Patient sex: F
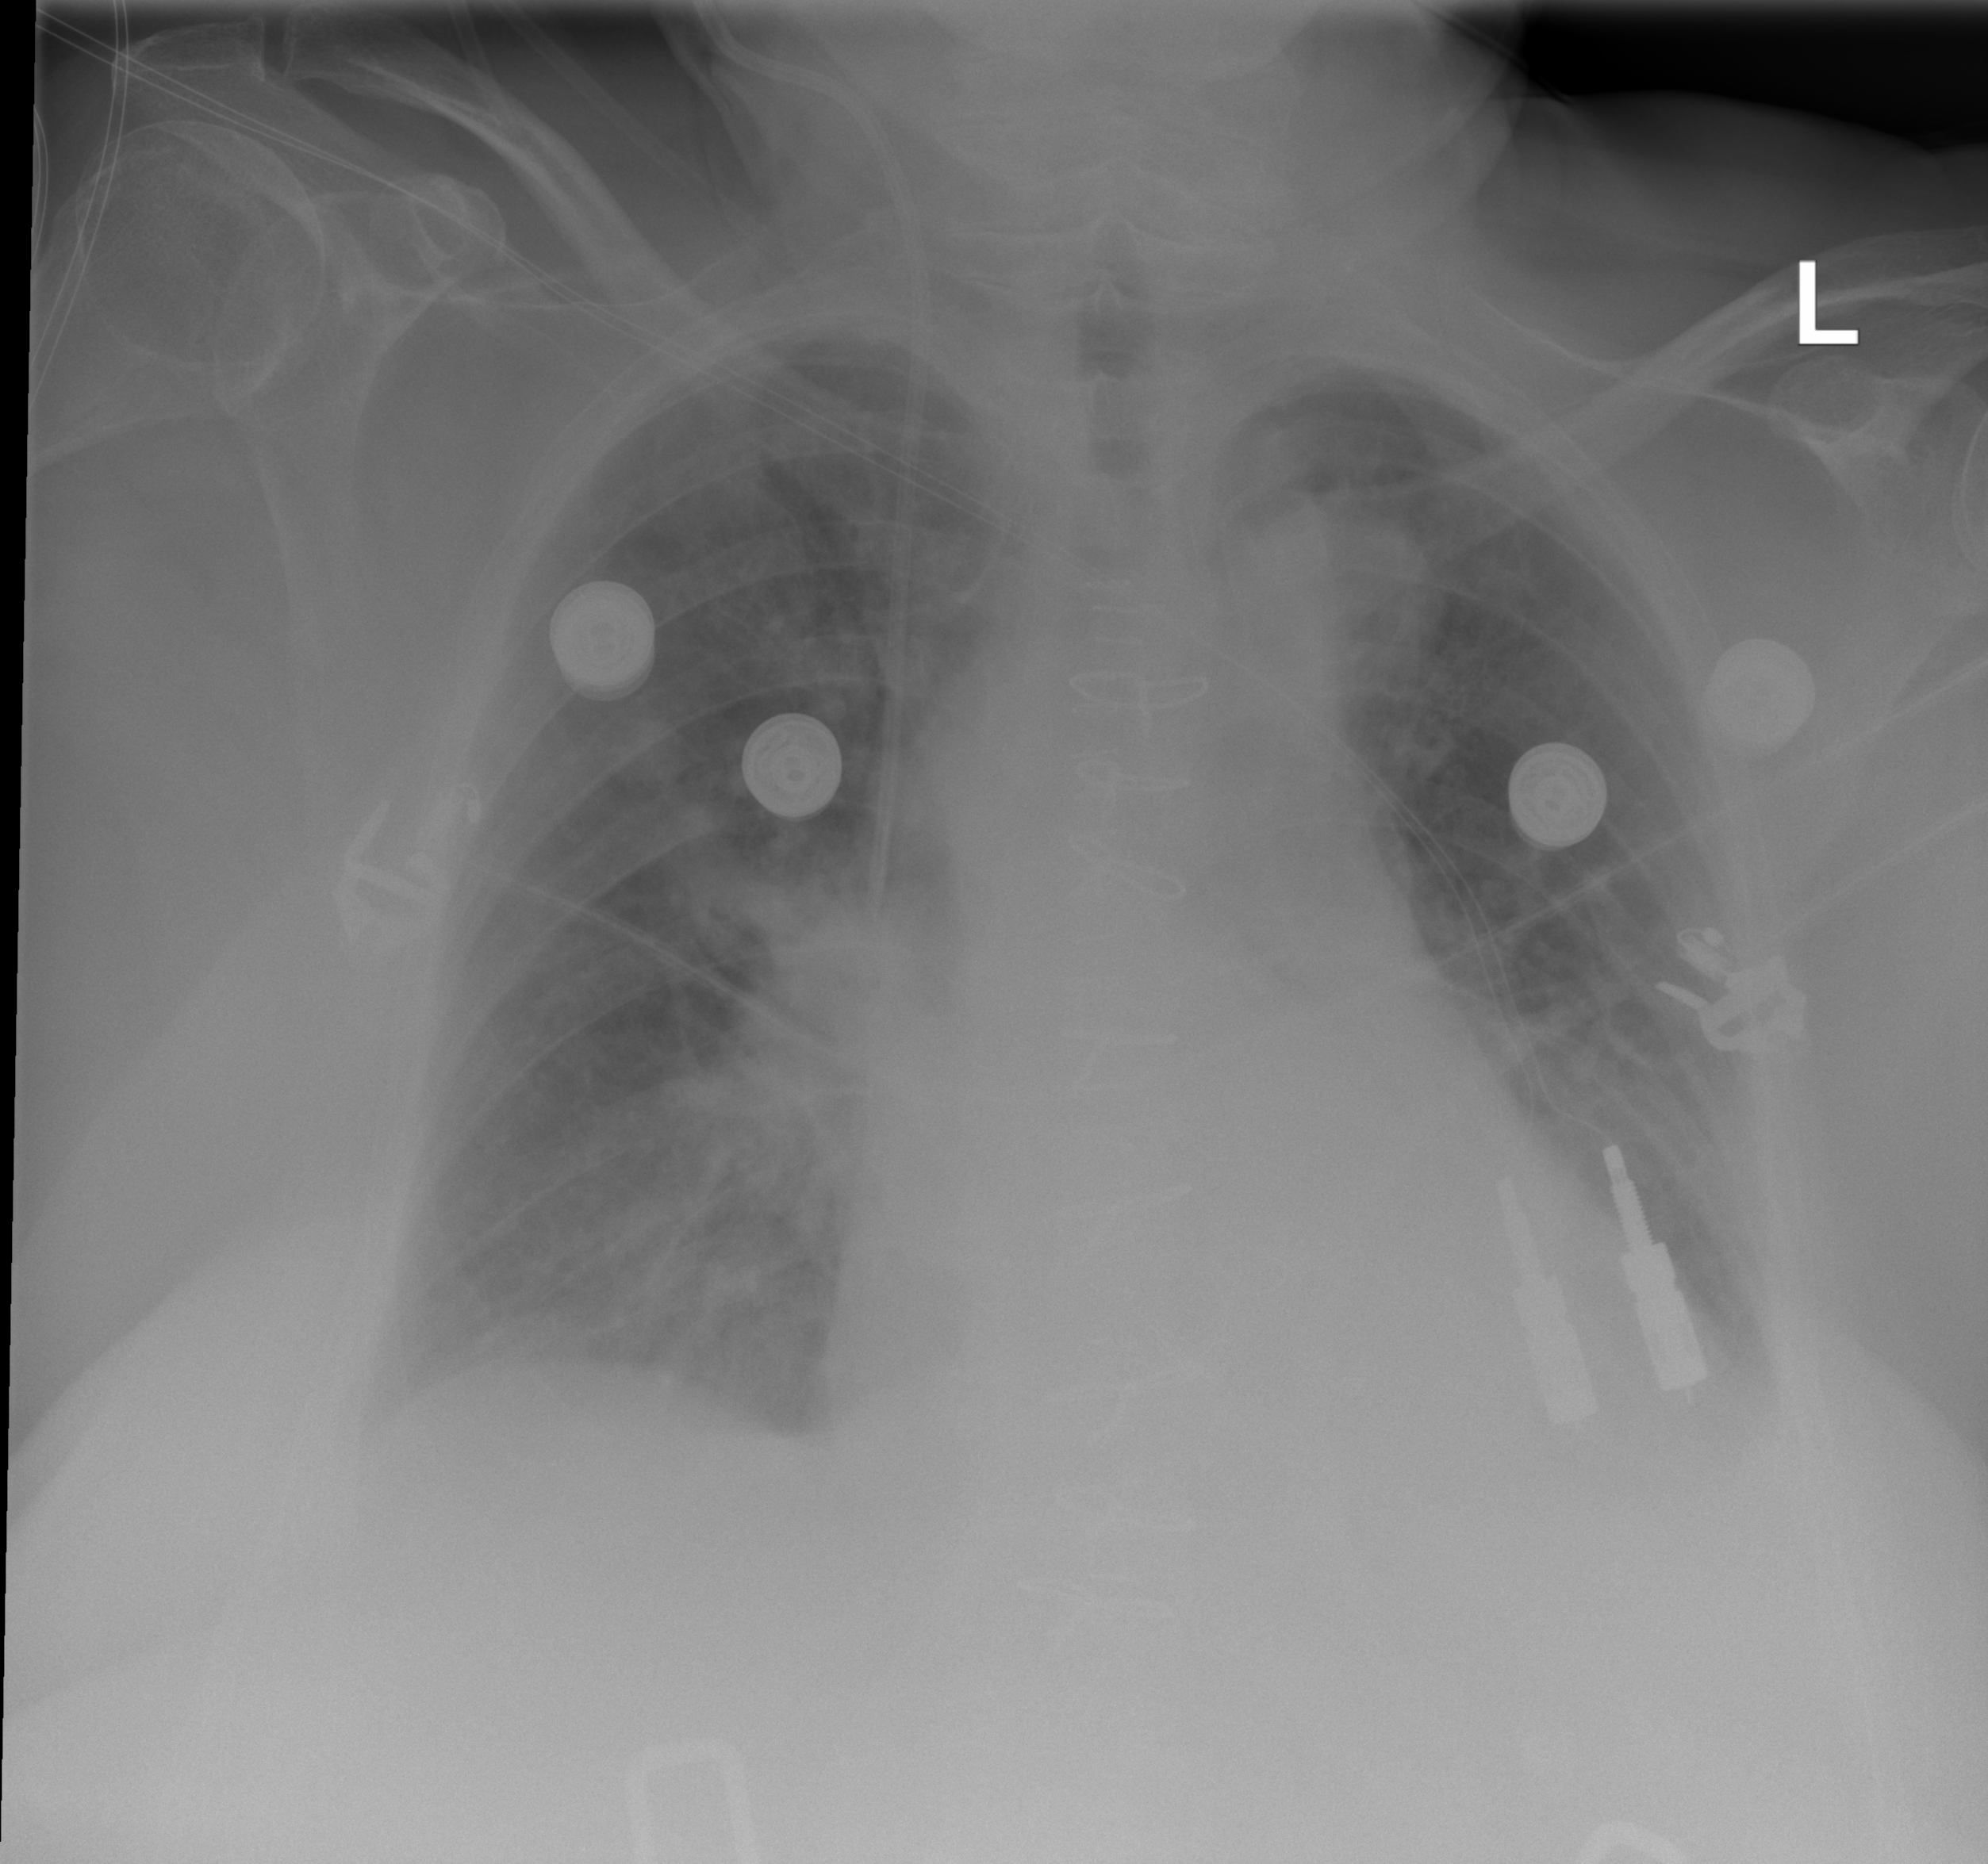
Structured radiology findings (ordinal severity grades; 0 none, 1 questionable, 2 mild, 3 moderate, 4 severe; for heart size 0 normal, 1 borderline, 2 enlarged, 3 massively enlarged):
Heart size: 2
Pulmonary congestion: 2
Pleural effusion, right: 2
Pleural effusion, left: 2
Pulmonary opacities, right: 2
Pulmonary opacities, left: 0
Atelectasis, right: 2
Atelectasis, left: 2